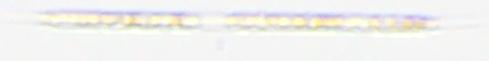
Label: Rhizosolenia